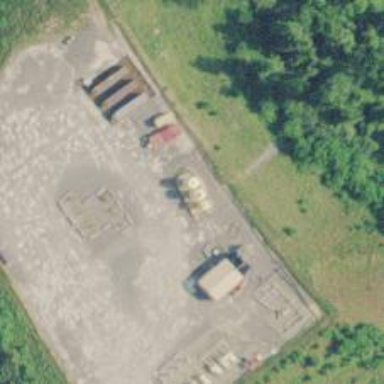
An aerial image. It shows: Storage tank with man-made structure.